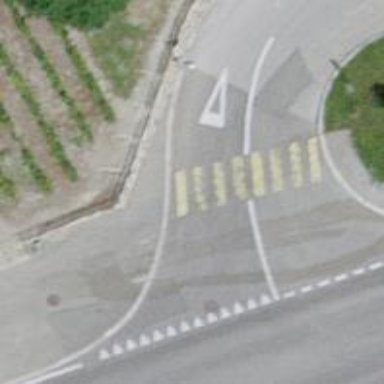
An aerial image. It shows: Tertiary road leading to roundabout.